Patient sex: F
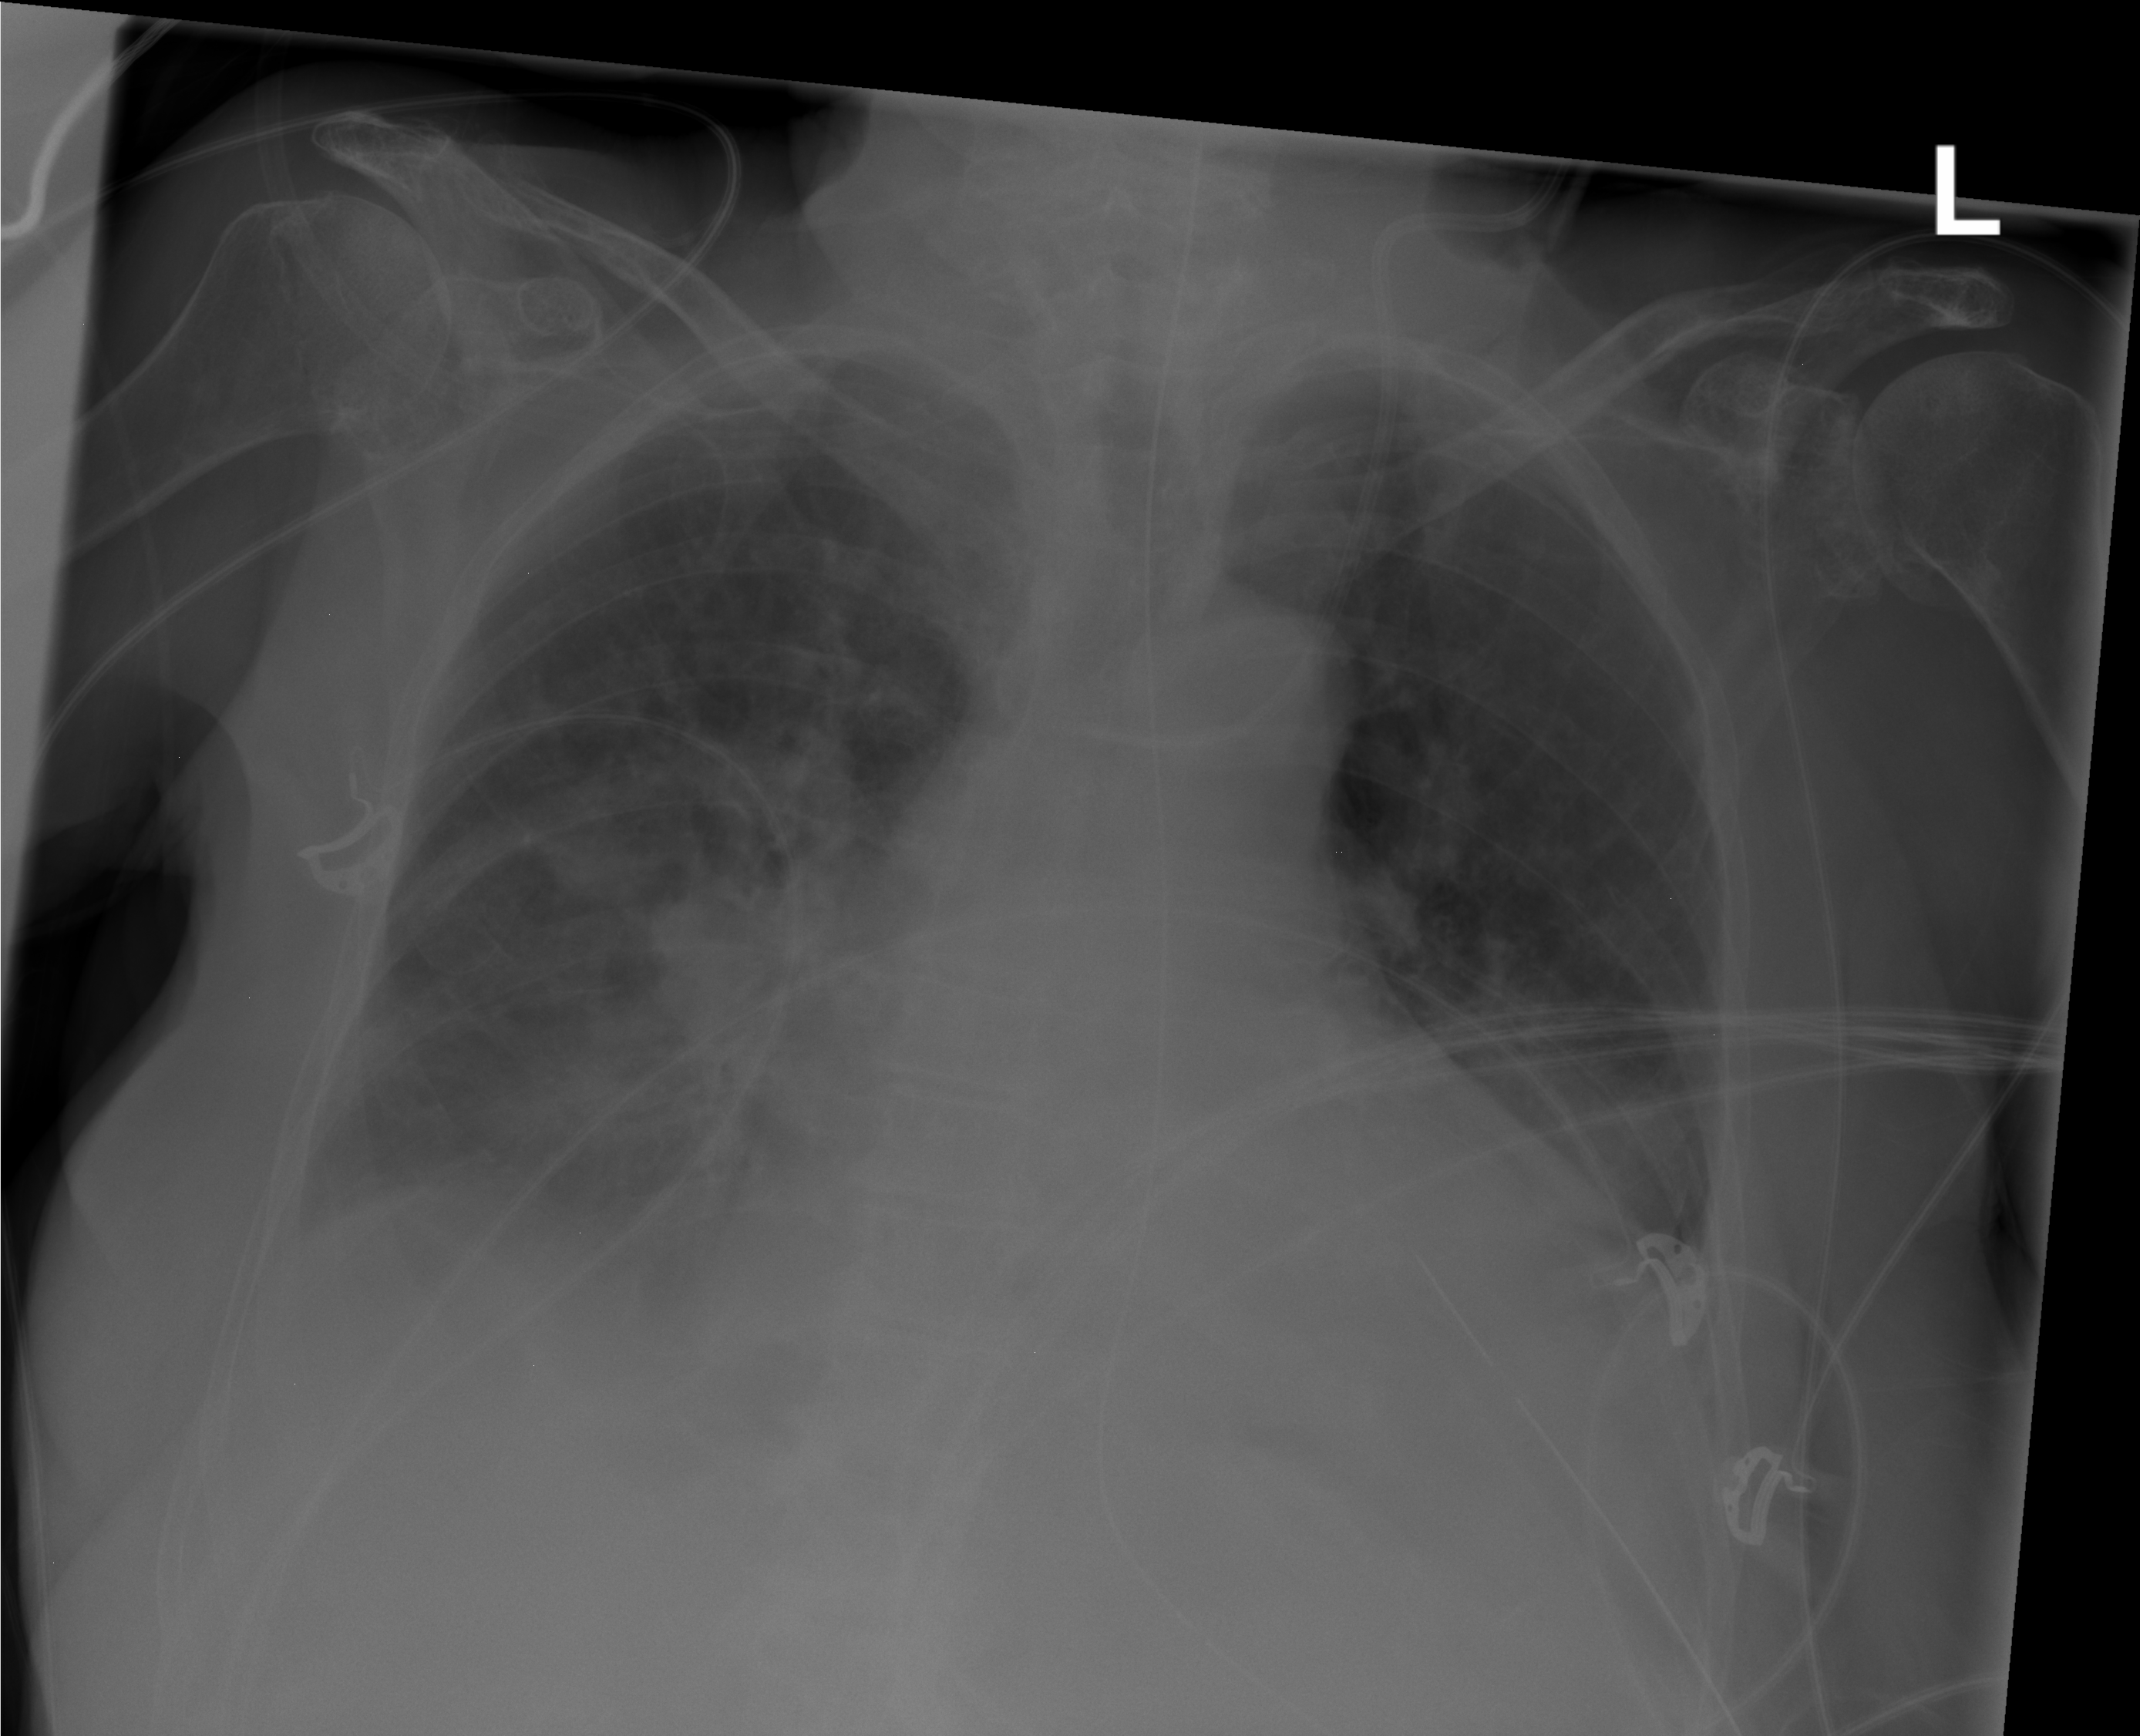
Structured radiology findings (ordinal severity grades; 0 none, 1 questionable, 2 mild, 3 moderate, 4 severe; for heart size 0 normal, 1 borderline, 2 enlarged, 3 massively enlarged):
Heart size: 2
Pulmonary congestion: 2
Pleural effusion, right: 2
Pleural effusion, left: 2
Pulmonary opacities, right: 2
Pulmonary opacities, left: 0
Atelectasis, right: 2
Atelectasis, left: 2